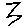
Label: zigzag